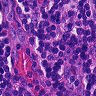
Metastatic tissue present: no